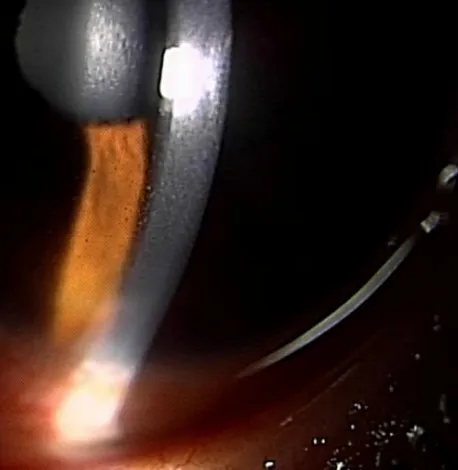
Keratic precipitates and cells in the anterior chamber.
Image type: ophthalmic_imaging (gonioscopy)